Interaction volume radius: 10 \u00c5
Interaction volume height: 15 \u00c5
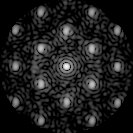
Disorder parameter: 0.3097